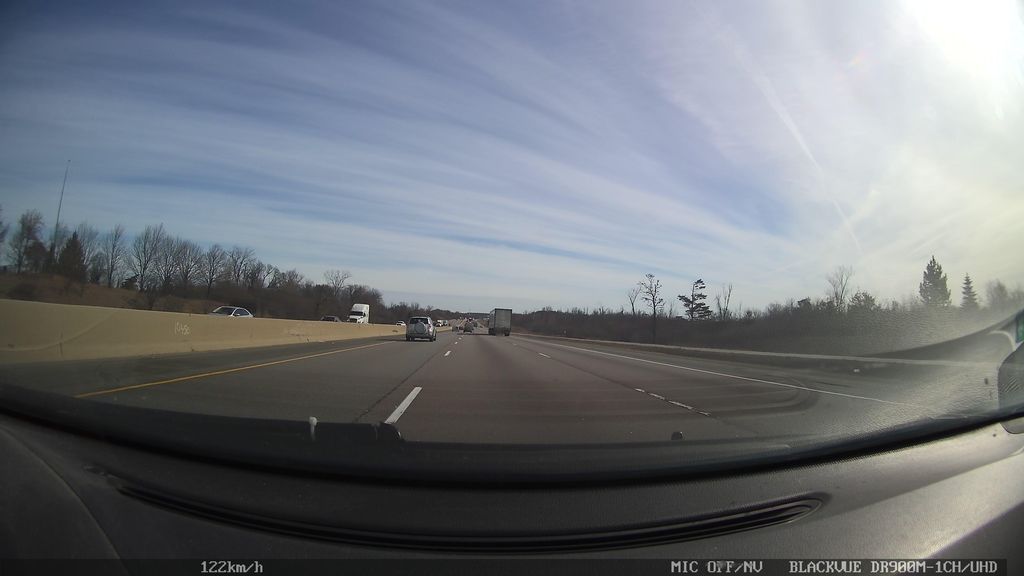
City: kitchener-waterloo